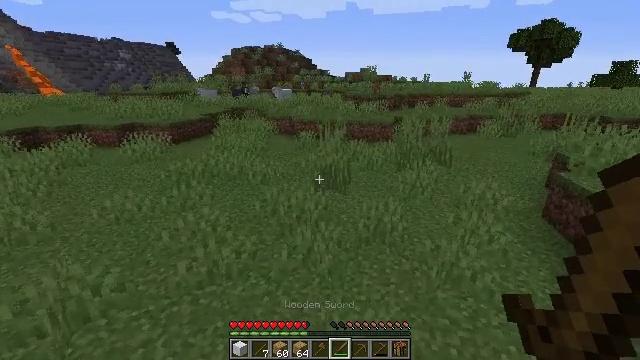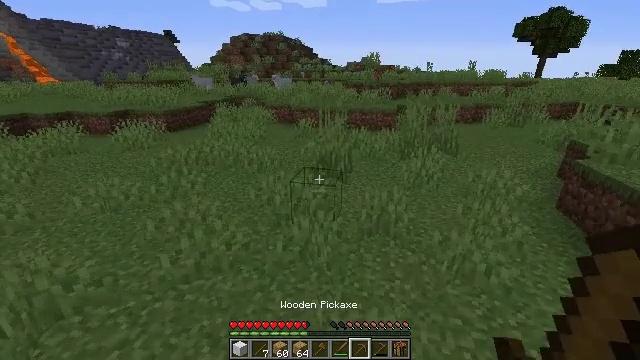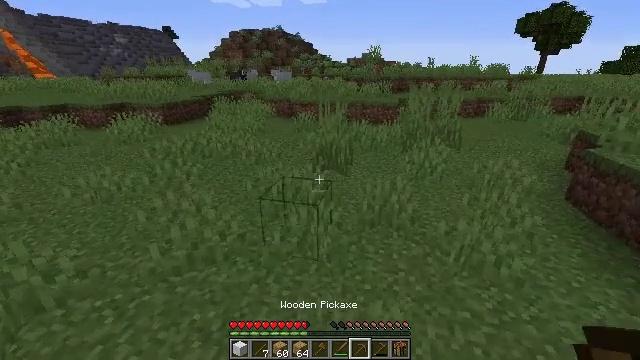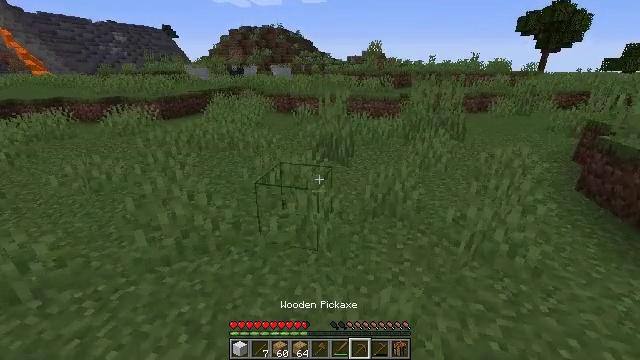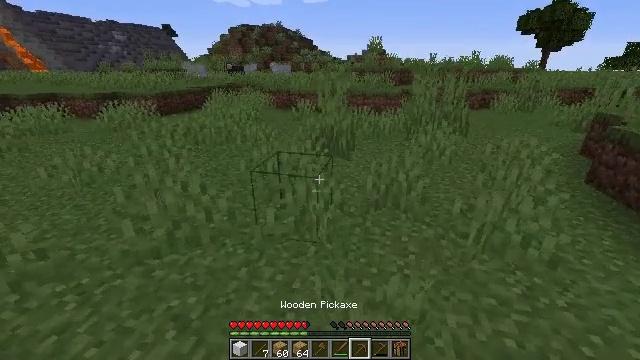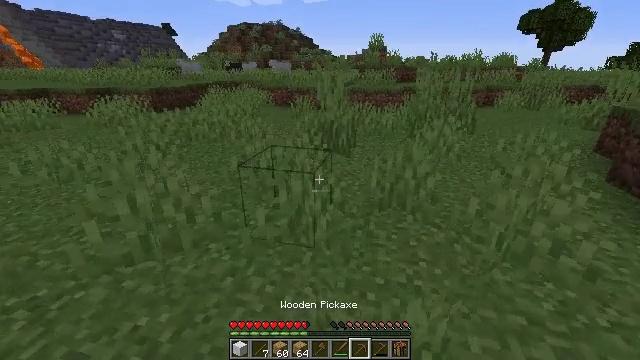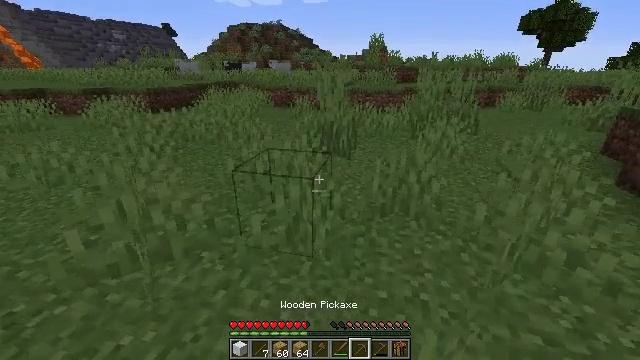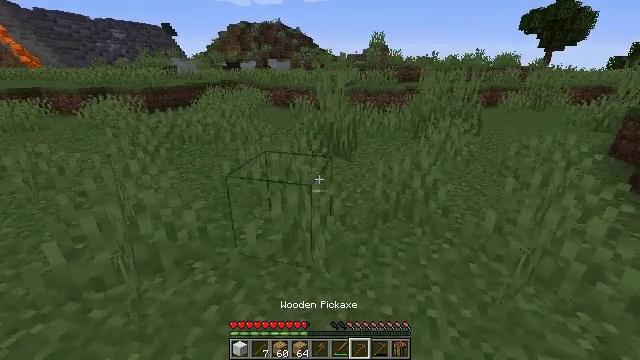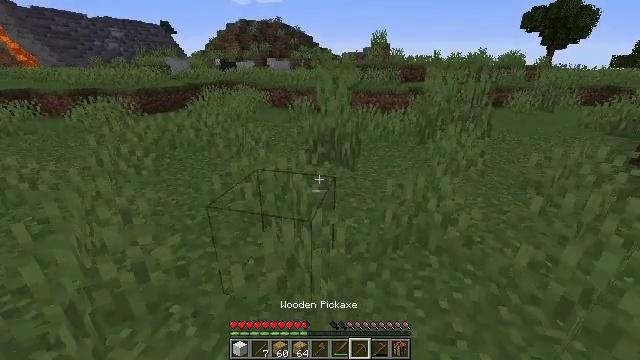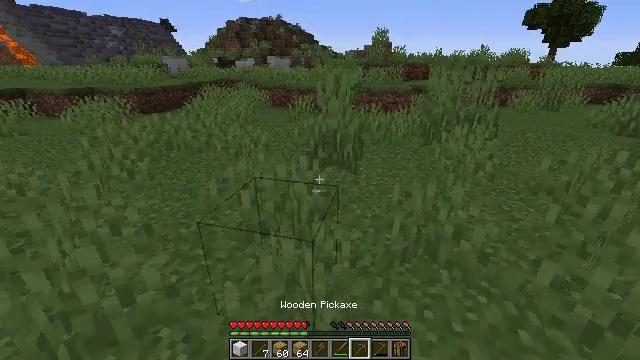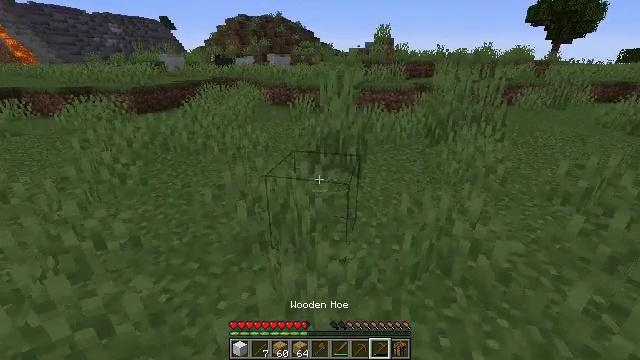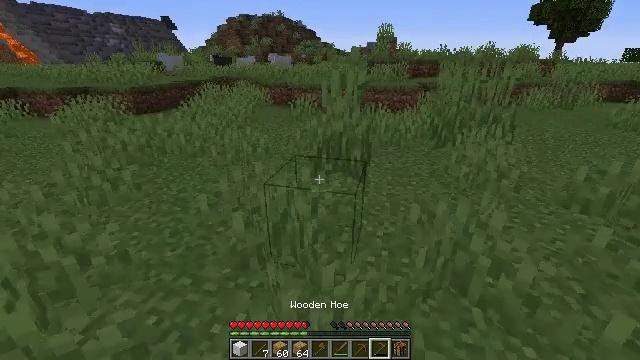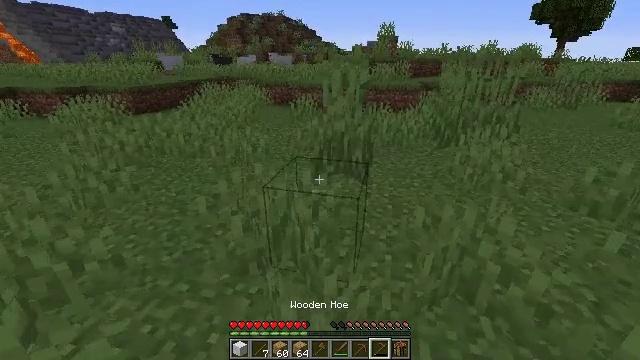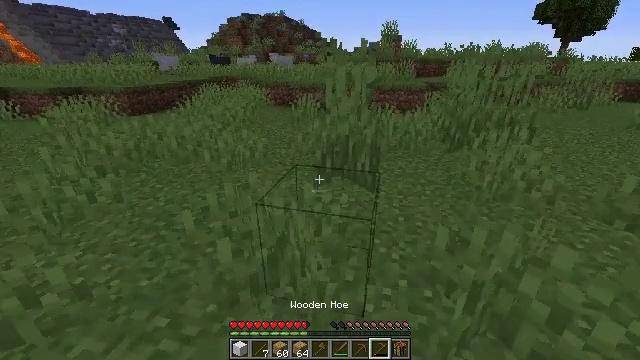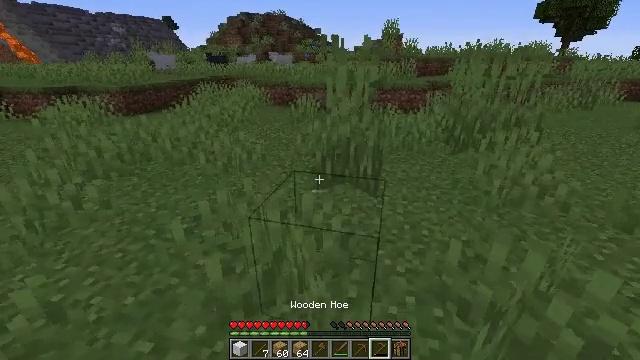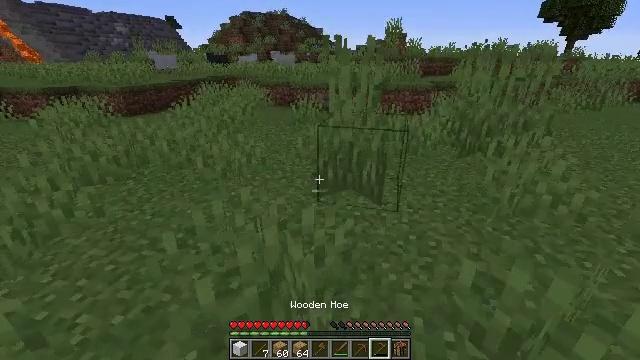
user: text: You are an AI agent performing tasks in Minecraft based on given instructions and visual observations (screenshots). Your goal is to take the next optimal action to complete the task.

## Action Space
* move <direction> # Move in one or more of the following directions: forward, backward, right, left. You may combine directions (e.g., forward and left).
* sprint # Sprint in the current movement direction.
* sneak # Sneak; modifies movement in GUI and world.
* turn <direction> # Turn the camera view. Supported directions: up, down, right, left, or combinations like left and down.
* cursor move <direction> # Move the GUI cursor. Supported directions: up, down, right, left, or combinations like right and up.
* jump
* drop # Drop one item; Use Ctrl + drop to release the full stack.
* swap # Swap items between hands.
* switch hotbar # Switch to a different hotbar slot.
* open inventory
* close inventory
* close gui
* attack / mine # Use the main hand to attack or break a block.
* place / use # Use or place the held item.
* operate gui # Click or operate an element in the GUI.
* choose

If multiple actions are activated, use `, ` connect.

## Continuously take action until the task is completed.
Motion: motion action
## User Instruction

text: Gather grass on the ground.
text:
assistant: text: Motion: move forward, turn down
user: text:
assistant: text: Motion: move forward
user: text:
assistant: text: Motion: move forward
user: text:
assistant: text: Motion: move forward
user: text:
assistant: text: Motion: move forward
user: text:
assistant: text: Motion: move forward
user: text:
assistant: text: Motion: move forward
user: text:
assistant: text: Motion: move forward
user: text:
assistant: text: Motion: move forward
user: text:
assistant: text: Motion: move forward
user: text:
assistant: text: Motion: move forward
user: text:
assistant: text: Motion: move forward
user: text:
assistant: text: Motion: move forward
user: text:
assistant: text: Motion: move forward
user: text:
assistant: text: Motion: move forward
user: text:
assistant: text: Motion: move forward, turn left and down
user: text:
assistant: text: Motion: move forward, turn left and down
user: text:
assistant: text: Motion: move forward, turn left and down
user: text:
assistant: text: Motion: move forward, turn left, attack / mine
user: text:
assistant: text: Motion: move forward, attack / mine
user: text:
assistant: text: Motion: move forward, attack / mine
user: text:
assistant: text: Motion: move forward, attack / mine
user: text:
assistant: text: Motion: move forward, attack / mine
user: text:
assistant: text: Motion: move forward, attack / mine
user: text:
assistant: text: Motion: move forward, attack / mine
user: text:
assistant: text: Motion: move forward, attack / mine
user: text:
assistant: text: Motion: move forward, attack / mine
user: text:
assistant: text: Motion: attack / mine